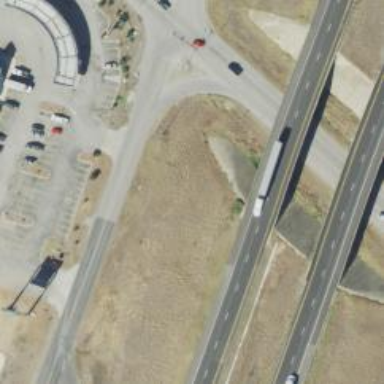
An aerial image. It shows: Tertiary road with frontage road.